Current action and preconditions to check: trajectory_clear

Your task: For each precondition in the list above, predict whether it will hold at this action.

Consider the current scene as observed from the mobile robot's camera, and analyze the predicted future states of all dynamic agents (e.g., people, animals, vehicles, or any moving entities) within the NEXT SECOND.

IMPORTANT: Only answer "very likely" if you are absolutely certain—based on strong, clear evidence—that a dynamic agent will violate the precondition in the predicted future state. Do NOT answer "very likely" for unlikely, ambiguous, or low-probability risks.

Ask yourself for each precondition: Is there a high probability, with clear and convincing evidence, that the predicted future states of any dynamic agent will interfere with the predicted future state of the currently executing action within the NEXT SECOND, causing that precondition to fail?

Assess the risk level based on these predictions. Use "likely" or "very likely" if motions create a clear risk of interference.

Use "neutral" or "improbable" if agents are nearby but their predicted paths are clearly diverging or non-conflicting.

Failure Risk Categories: "very improbable", "improbable", "neutral", "likely", "very likely"

Answer Format: Output ONLY the probability_of_failure value from these categories: "very improbable", "improbable", "neutral", "likely", "very likely"

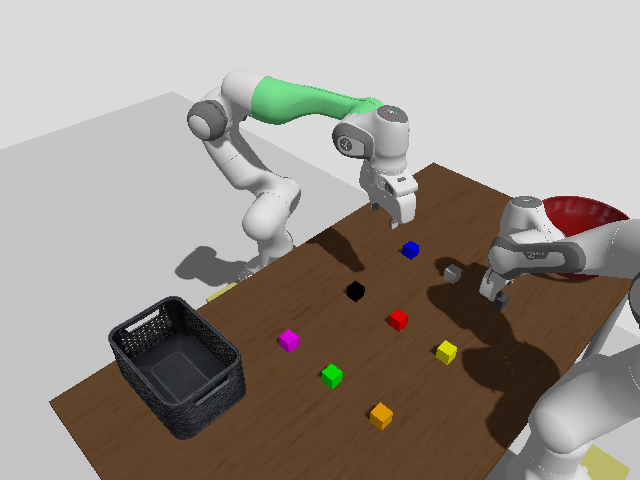

Answer: very improbable